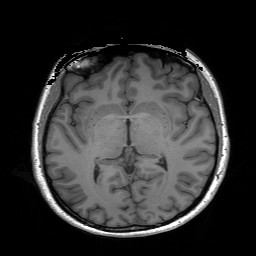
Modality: T1w
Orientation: coronal